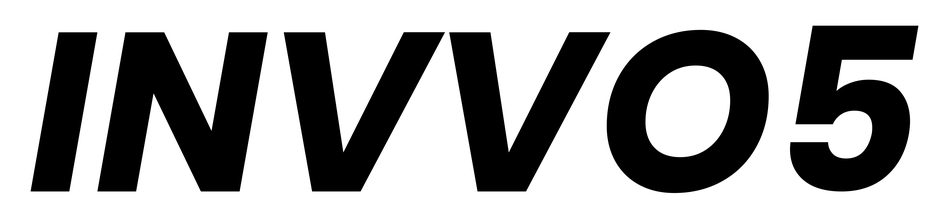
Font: Poppins-BoldItalic